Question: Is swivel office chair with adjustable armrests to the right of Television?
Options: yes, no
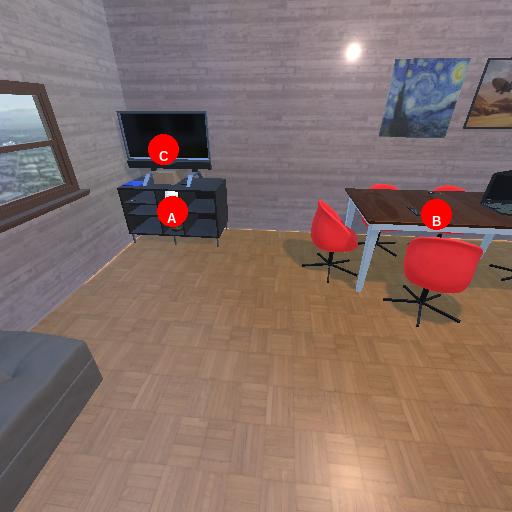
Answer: yes